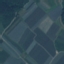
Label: PermanentCrop